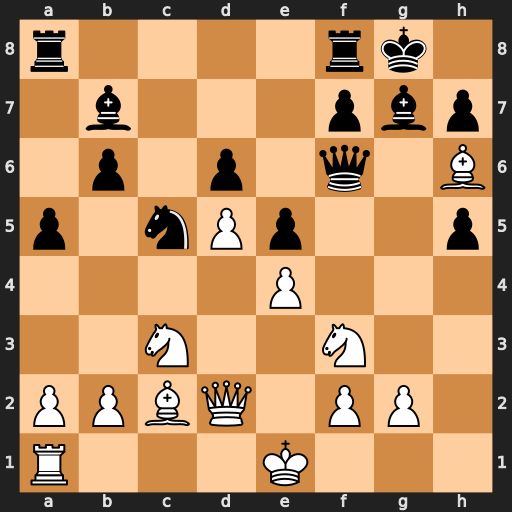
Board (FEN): r4rk1/1b3pbp/1p1p1q1B/p1nPp2p/4P3/2N2N2/PPBQ1PP1/R3K3
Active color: w
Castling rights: Q
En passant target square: -
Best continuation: Bg5 Qg6 Nh4 f6 Nxg6